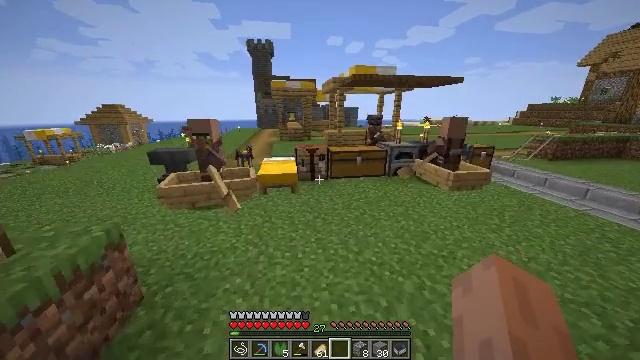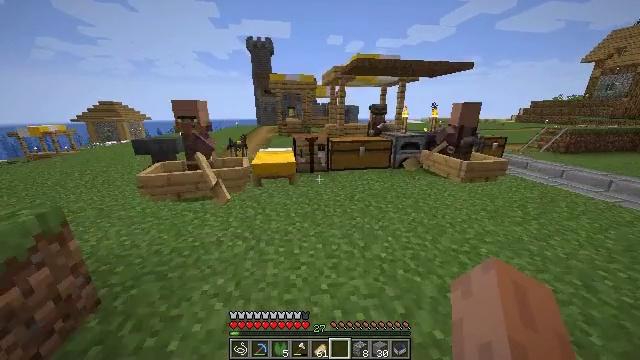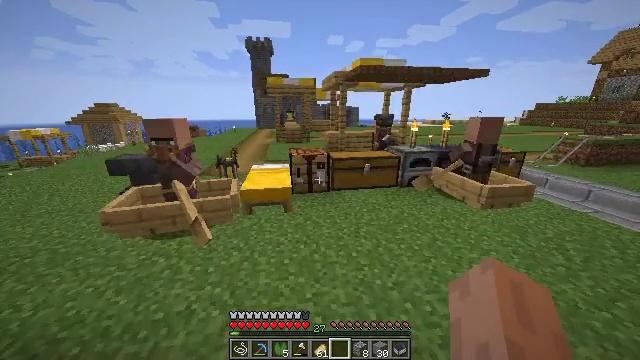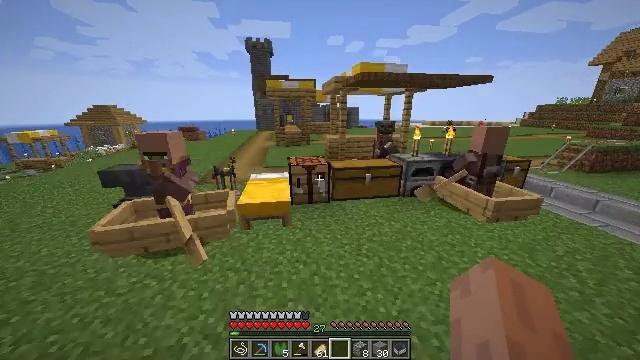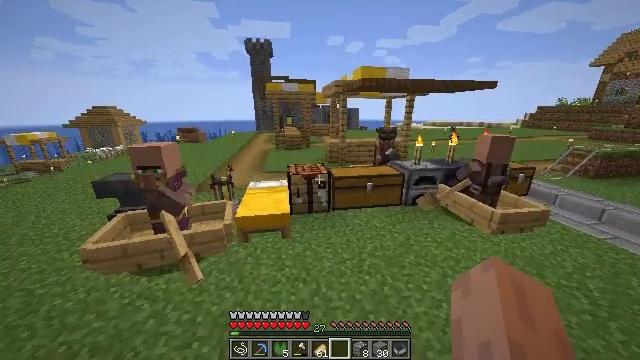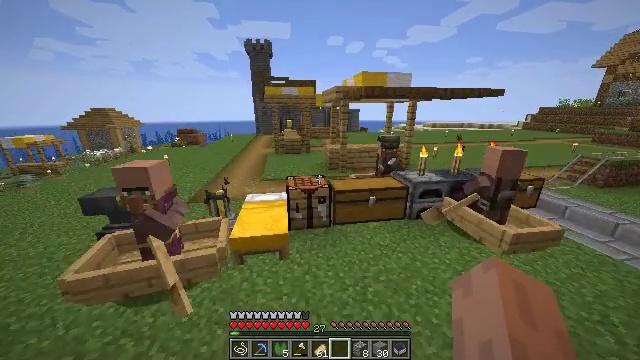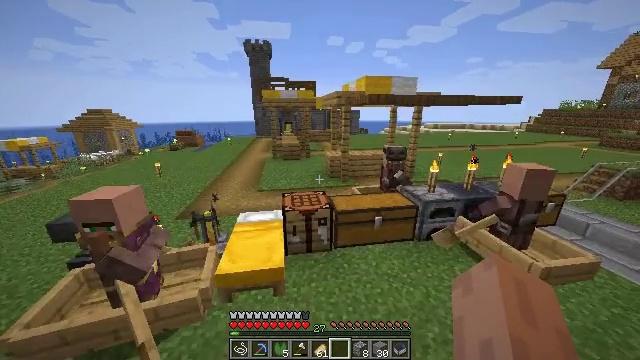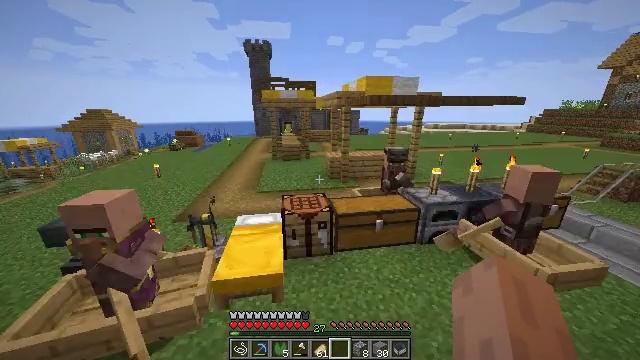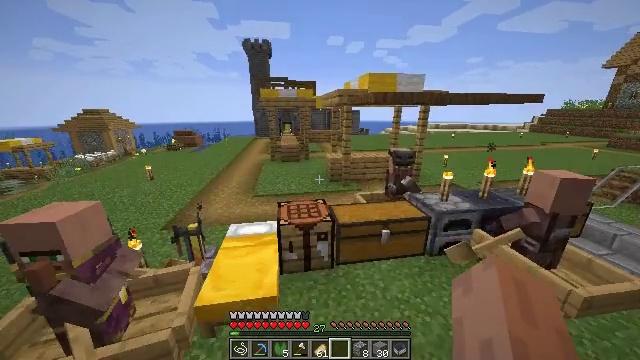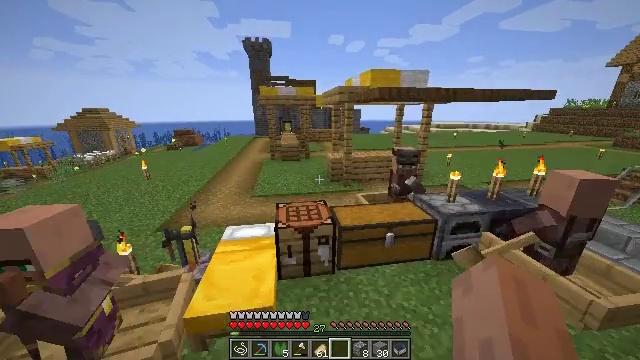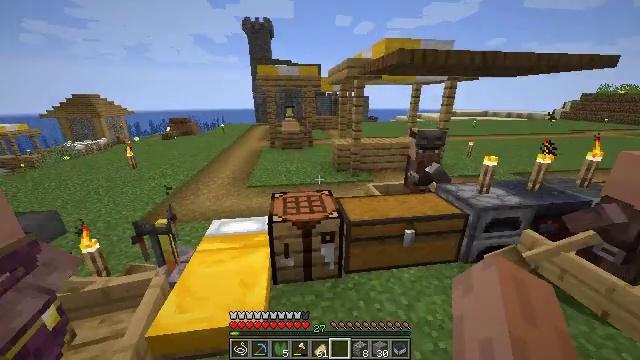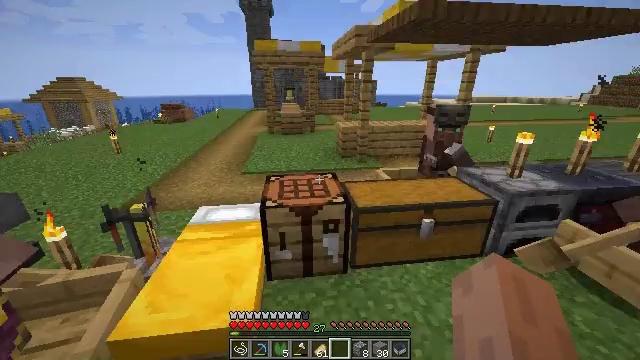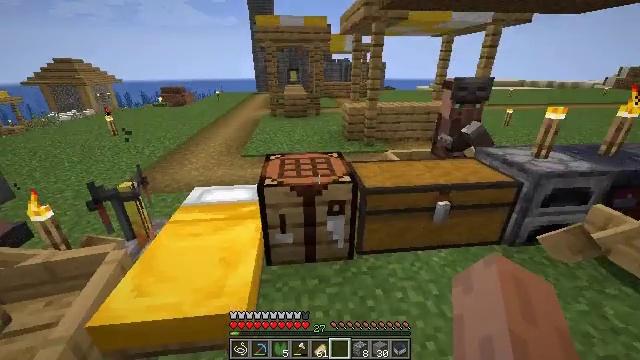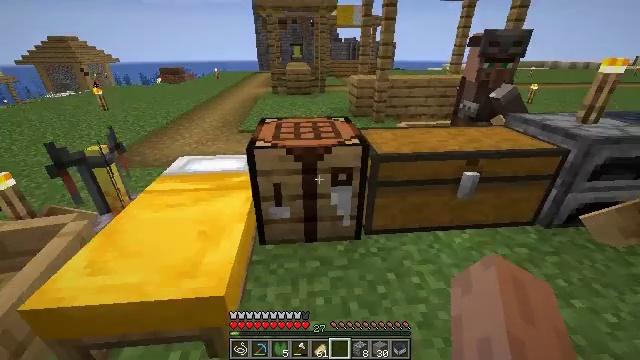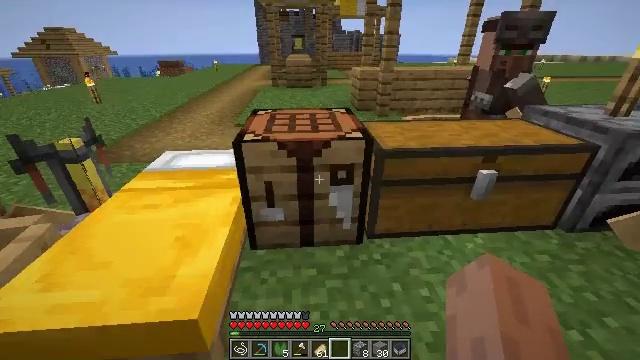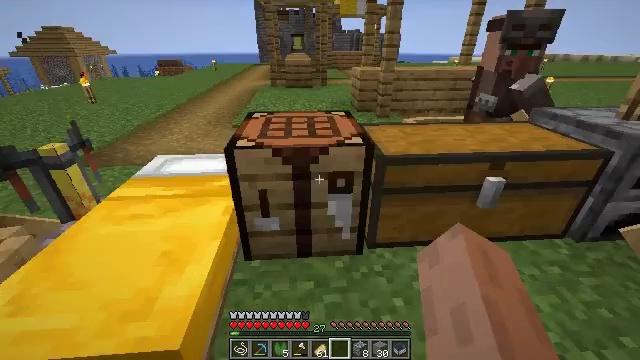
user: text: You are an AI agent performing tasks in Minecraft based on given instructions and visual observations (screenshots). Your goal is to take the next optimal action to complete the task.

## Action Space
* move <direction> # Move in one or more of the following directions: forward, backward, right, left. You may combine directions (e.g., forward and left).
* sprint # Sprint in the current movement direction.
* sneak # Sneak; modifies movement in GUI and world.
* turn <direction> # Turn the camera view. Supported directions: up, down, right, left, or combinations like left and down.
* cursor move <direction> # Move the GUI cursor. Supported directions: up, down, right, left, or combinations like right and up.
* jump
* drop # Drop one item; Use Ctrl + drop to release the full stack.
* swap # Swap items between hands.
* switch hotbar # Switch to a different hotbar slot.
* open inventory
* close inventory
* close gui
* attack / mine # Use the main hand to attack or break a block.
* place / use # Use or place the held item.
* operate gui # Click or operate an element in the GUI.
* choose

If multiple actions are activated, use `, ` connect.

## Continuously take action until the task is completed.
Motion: motion action
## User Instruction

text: Craft a repeater in the crafting table.
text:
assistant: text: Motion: move forward, sprint, jump
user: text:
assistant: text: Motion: move forward, sprint, jump
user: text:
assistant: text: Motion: move forward, sprint, jump
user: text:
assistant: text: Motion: move forward, sprint, jump
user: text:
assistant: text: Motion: move forward, jump
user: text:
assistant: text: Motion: move forward, jump
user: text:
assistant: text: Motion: move forward
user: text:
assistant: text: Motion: move forward
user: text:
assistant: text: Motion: no_op
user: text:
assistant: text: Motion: turn left and down
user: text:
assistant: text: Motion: turn down
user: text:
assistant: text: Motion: turn left and down
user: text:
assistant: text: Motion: turn left and down
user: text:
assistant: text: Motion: use / place
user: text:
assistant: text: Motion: use / place
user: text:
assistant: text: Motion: use / place
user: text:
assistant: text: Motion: use / place
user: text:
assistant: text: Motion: use / place
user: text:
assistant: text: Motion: no_op
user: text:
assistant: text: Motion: no_op
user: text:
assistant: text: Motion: no_op
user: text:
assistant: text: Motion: no_op
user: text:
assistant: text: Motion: cursor move left
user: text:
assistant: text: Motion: no_op
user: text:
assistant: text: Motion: cursor move left and up
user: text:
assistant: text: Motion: no_op
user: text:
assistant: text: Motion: no_op
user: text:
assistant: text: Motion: no_op
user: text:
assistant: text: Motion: no_op
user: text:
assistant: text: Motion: no_op